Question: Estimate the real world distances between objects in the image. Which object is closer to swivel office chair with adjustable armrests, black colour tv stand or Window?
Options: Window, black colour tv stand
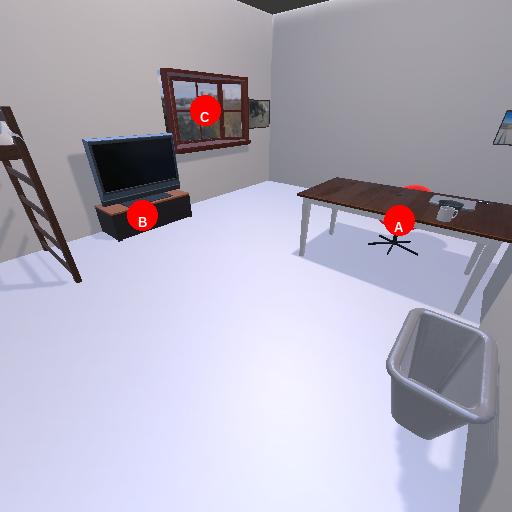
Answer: Window